Interaction volume radius: 10 \u00c5
Interaction volume height: 15 \u00c5
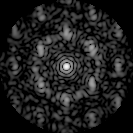
Disorder parameter: 0.646